Field crop: maize
Growth stage: 2
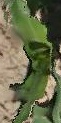
Species: maize